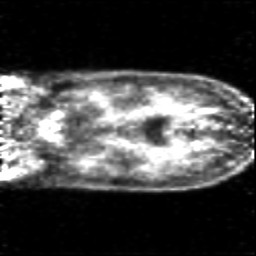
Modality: PET
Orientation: coronal
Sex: female
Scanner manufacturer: siemens